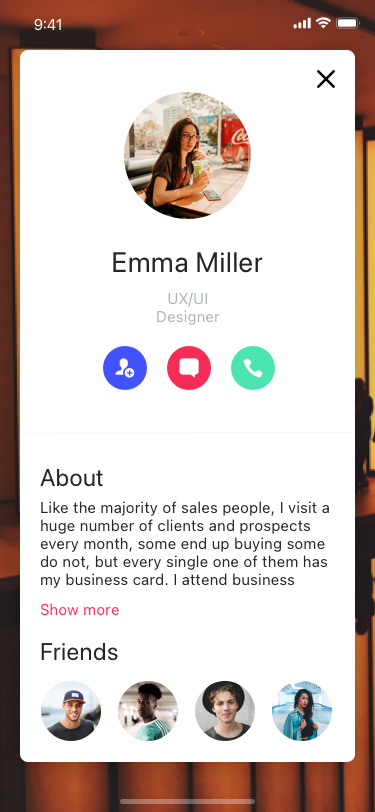
Text in this UI design:
About
Like the majority of sales people, I visit a huge number of clients and prospects every month, some end up buying some do not, but every single one of them has my business card. I attend business
Show more
Friends
UX/UI Designer
Emma Miller